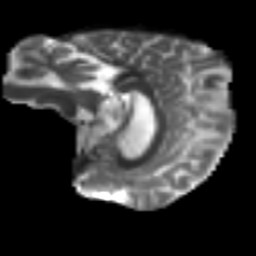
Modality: T2w
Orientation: sagittal
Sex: male
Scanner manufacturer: ge
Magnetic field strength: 3 T
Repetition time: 7 s
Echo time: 0.08 s